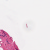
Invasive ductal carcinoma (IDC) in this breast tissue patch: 0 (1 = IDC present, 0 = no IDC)